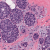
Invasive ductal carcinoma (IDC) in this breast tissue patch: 0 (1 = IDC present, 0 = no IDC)